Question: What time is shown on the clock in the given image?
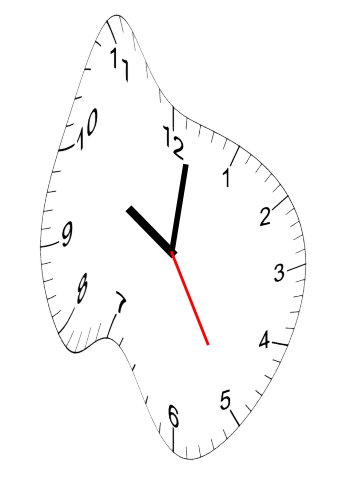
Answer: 10:01:25